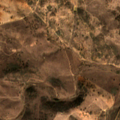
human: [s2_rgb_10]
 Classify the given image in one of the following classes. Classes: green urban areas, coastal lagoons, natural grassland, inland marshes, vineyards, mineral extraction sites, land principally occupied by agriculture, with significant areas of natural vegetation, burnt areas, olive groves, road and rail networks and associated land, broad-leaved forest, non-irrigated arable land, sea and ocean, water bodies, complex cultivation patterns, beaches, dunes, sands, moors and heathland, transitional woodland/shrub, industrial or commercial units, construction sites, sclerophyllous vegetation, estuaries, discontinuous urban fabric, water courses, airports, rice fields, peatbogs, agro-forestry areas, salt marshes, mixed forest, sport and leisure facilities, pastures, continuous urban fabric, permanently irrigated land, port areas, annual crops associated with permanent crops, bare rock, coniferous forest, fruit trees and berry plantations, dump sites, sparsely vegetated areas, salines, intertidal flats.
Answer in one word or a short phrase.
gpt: non-irrigated arable land, pastures, agro-forestry areas, transitional woodland/shrub